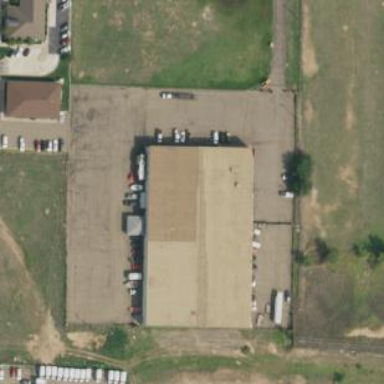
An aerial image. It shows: Building housing car shop.